Question: I am trying to convert my HTML page to a WordPress Theme and so far i am not doing too bad! but I have a problem on loading a Custom post Type thumbnail and adding the required class and style to it. In my HTML I have an image tag like this:
'''
<img class="img-circle" src="img/welcom.jpg" data-src="holder.js/140x140" alt="140x140" style="width: 140px; height: 140px;">
'''
I trird to echo above tag in my custom WP Query by contaminating the src attribute like 'src="'.the_post_thumbnail().'"' as:
'''
echo ' <img class="img-circle" src="'.the_post_thumbnail().'" alt="140x140" style="width: 140px; height: 140px;">';
'''
Now I am getting the image on the page but it is not getting any classes and style and the source code looks like

Can you please let me know how to fix this?
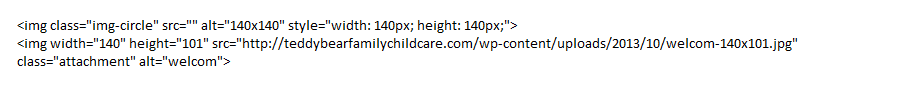
Answer: Your assumption that 'the_post_thumbnail()' returns the src url is wrong. It returns the whole img element...take a look at the <URL>
but essentially you need to pass the class,size and alt as arguments to 'the_post_thumbnail()'
'''
$size = array(140,140);
$attr = array(
'class' => "img-circle",
'alt' => "140x140"
);
the_post_thumbnail( $size, $attr );
'''